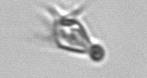
Label: Paratontonia_gracillima